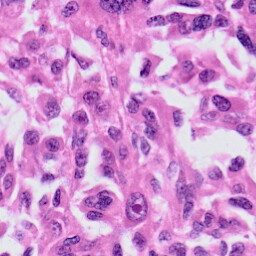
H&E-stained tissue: Skin